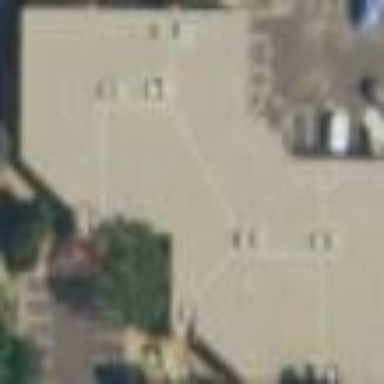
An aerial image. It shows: Office building.